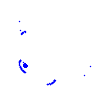
Particle: electron